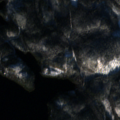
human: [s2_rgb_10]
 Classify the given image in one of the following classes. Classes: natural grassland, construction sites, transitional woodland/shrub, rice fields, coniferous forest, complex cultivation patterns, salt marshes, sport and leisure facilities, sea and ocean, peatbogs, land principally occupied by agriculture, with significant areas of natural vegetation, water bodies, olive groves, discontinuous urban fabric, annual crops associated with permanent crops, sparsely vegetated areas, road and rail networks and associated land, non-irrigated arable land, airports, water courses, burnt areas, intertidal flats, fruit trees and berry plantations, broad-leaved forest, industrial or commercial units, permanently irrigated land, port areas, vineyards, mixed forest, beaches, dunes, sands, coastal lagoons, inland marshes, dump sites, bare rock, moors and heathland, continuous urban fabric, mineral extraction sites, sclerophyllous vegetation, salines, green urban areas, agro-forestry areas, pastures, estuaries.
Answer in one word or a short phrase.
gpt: coniferous forest, mixed forest, water bodies